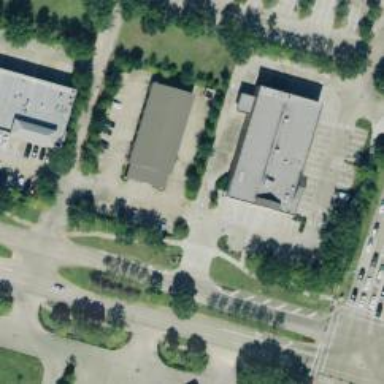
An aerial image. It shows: Parking space.